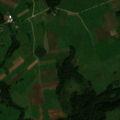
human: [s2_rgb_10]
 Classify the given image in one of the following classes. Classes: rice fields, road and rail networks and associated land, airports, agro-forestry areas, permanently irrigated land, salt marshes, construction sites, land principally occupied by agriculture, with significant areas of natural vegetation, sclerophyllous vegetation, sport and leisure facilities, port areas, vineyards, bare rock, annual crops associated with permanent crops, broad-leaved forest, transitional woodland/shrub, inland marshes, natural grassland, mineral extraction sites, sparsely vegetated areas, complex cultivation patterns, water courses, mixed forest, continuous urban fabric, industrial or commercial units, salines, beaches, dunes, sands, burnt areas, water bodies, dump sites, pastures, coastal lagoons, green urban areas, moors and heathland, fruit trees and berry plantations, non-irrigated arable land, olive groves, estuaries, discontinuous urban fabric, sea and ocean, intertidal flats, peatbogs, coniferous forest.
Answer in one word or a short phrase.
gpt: non-irrigated arable land, pastures, complex cultivation patterns, land principally occupied by agriculture, with significant areas of natural vegetation, broad-leaved forest, mixed forest